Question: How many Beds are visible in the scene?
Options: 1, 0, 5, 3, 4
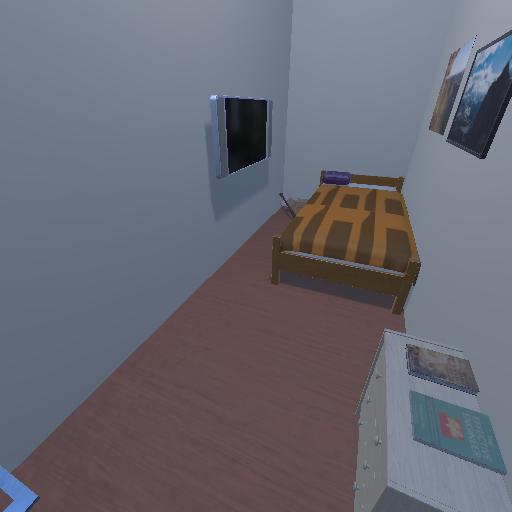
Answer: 1